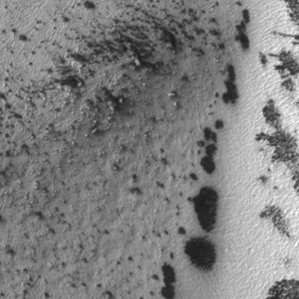
Label: frost